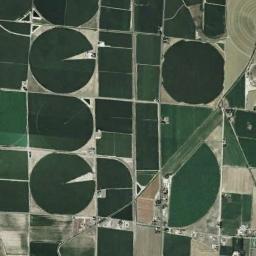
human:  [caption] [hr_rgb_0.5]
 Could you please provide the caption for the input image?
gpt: There are some circle farmland and square farmland .

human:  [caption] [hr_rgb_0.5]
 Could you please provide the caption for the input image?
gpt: Several circular green fields with circular, Fan-shaped, And semi-circular shapes .

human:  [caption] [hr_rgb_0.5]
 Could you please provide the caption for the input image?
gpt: Several dark green circular or fan-shaped farmlands with different radians are surrounded by some other shapes of farmlands .

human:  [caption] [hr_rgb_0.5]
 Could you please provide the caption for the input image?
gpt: Only the round field at the top left is green .

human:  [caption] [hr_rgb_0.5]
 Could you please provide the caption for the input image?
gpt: There are some circular farmlands and rectangle farmlands distributed irregularly .